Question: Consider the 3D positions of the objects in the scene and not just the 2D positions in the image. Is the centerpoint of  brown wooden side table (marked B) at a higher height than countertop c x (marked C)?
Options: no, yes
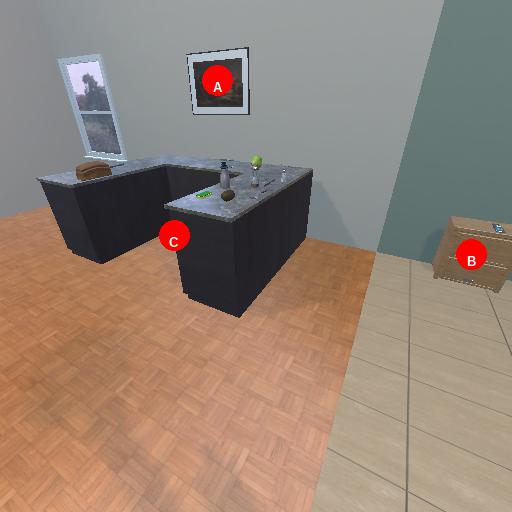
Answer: no